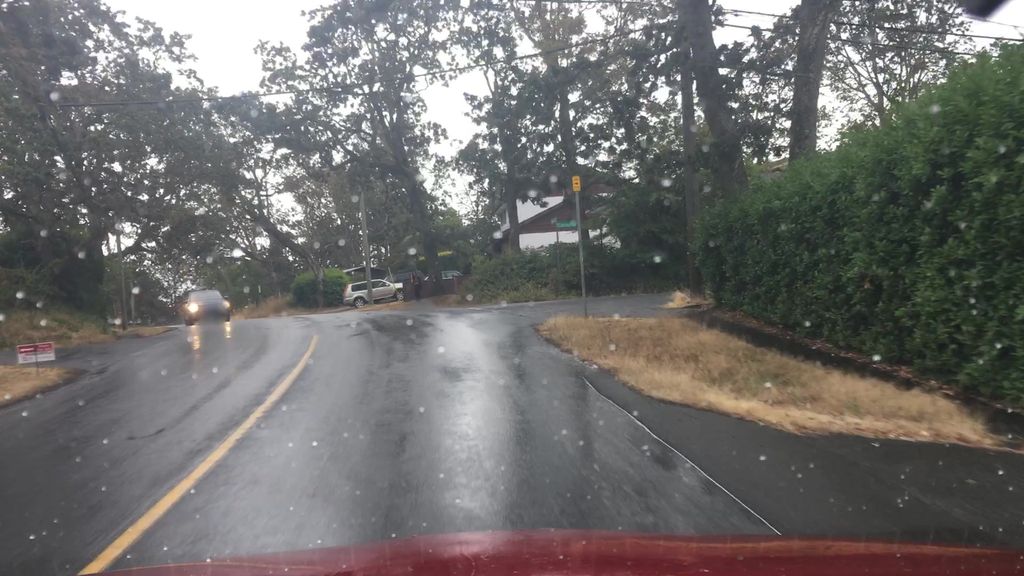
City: victoria